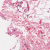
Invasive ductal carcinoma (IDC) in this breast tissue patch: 0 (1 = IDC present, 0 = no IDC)